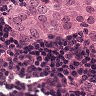
Metastatic tissue present: yes